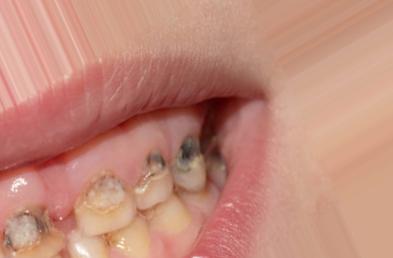
Condition: Caries